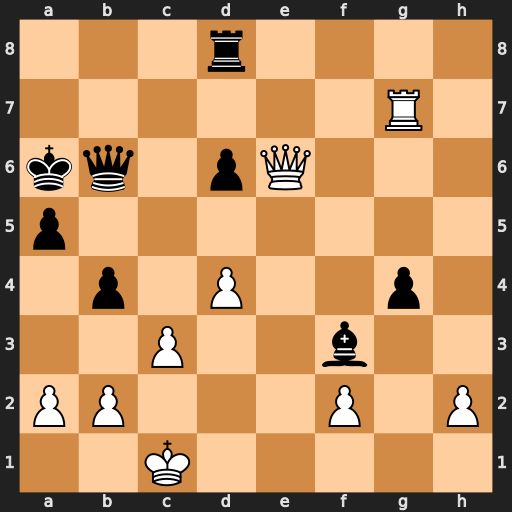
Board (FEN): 3r4/6R1/kq1pQ3/p7/1p1P2p1/2P2b2/PP3P1P/2K5
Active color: w
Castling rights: -
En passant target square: -
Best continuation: Qc4+ Qb5 Ra7+ Kxa7 Qxb5